Frequency: 80000
Velocity: 0,248
Power: 12,9
Pulse duration: 0,0000001
Pass count: 1
Magnification: 10
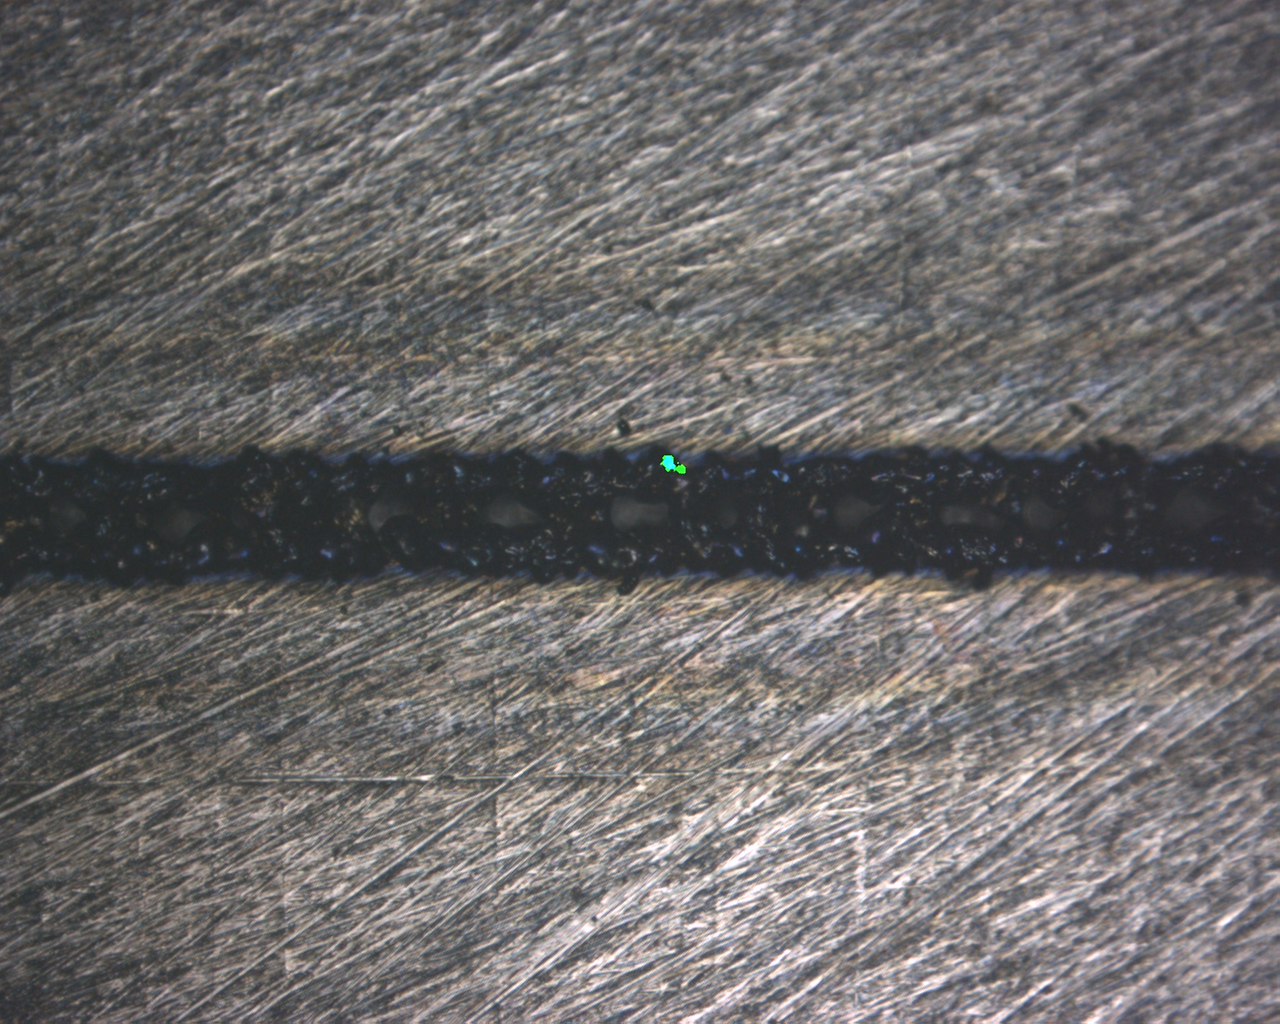
Measured width: 136.236
Other width: 62.468